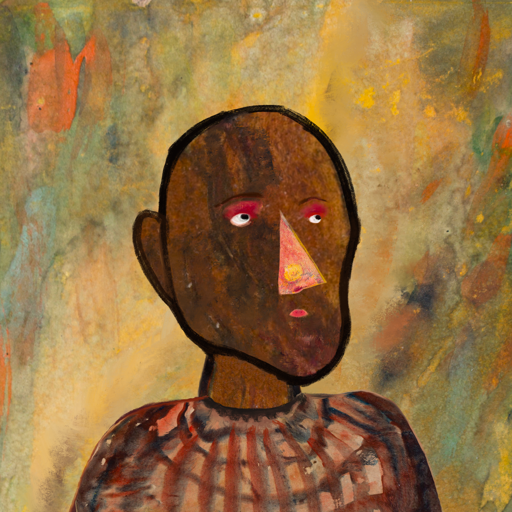
Background: Comrade, Head And Neck Side: Mosgoul, Face Side: Irani, Bust: Orphan, Hair Side: Blank, Head Accessory: Blank, Second Necklace: Blank, Necklace: Blank, Baby: Blank